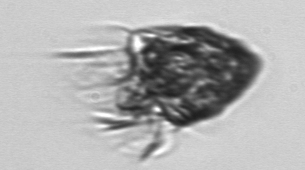
Label: Strombidium_morphotype1